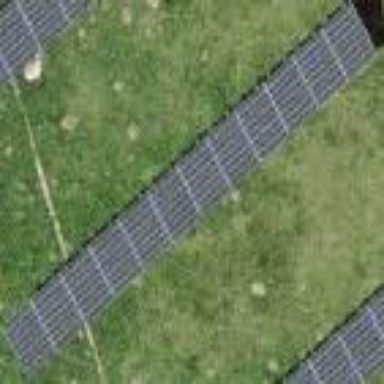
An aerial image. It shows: Solar power generator utilizing photovoltaic technology with solar photovoltaic panels.